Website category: game
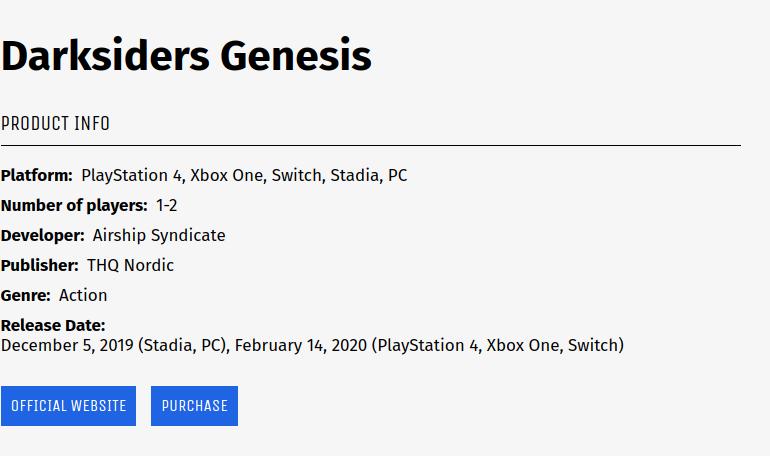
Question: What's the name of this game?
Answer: Darksiders Genesis

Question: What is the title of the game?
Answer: Darksiders Genesis

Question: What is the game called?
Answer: Darksiders Genesis

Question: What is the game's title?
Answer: Darksiders Genesis

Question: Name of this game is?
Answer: Darksiders Genesis

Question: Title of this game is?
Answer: Darksiders Genesis

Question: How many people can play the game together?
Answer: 1-2

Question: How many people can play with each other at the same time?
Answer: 1-2

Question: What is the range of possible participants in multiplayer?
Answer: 1-2

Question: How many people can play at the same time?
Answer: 1-2

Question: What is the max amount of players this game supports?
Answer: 1-2

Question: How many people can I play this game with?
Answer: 1-2

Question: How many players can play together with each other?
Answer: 1-2

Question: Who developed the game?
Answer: Airship Syndicate

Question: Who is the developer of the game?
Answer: Airship Syndicate

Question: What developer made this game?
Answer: Airship Syndicate

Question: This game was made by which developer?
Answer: Airship Syndicate

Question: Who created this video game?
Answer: Airship Syndicate

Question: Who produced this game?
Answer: Airship Syndicate

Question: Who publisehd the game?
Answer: THQ Nordic

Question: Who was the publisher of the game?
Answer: THQ Nordic

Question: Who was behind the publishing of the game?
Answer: THQ Nordic

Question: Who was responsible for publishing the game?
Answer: THQ Nordic

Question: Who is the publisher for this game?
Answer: THQ Nordic

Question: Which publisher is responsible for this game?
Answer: THQ Nordic

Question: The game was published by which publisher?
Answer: THQ Nordic

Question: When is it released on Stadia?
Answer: December 5, 2019

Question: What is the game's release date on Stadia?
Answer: December 5, 2019

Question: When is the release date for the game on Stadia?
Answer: December 5, 2019

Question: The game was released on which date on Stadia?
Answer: December 5, 2019

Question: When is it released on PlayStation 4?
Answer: February 14, 2020

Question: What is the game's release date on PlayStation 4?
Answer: February 14, 2020

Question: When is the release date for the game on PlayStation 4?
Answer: February 14, 2020

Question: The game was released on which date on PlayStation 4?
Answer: February 14, 2020

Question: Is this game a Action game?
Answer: yes

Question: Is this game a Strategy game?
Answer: no

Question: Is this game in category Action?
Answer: yes

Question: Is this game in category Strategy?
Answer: no

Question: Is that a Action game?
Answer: yes

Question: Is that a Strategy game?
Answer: no

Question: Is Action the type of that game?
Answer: yes

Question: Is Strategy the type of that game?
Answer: no

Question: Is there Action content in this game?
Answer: yes

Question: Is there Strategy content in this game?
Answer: no

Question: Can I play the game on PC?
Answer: yes

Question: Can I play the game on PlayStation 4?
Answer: yes

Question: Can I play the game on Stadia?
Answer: yes

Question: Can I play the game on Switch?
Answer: yes

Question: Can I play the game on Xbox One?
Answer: yes

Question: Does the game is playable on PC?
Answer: yes

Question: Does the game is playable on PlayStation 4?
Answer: yes

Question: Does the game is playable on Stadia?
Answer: yes

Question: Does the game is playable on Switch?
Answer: yes

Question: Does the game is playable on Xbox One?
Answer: yes

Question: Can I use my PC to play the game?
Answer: yes

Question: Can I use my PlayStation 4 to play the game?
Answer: yes

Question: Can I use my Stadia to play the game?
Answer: yes

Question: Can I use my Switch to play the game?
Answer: yes

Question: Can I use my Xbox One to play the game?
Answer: yes

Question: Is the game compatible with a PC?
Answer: yes

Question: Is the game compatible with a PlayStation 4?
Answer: yes

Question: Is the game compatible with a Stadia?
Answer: yes

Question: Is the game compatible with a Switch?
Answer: yes

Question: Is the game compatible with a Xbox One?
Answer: yes